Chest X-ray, AP view. Patient: 55 years old, sex F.
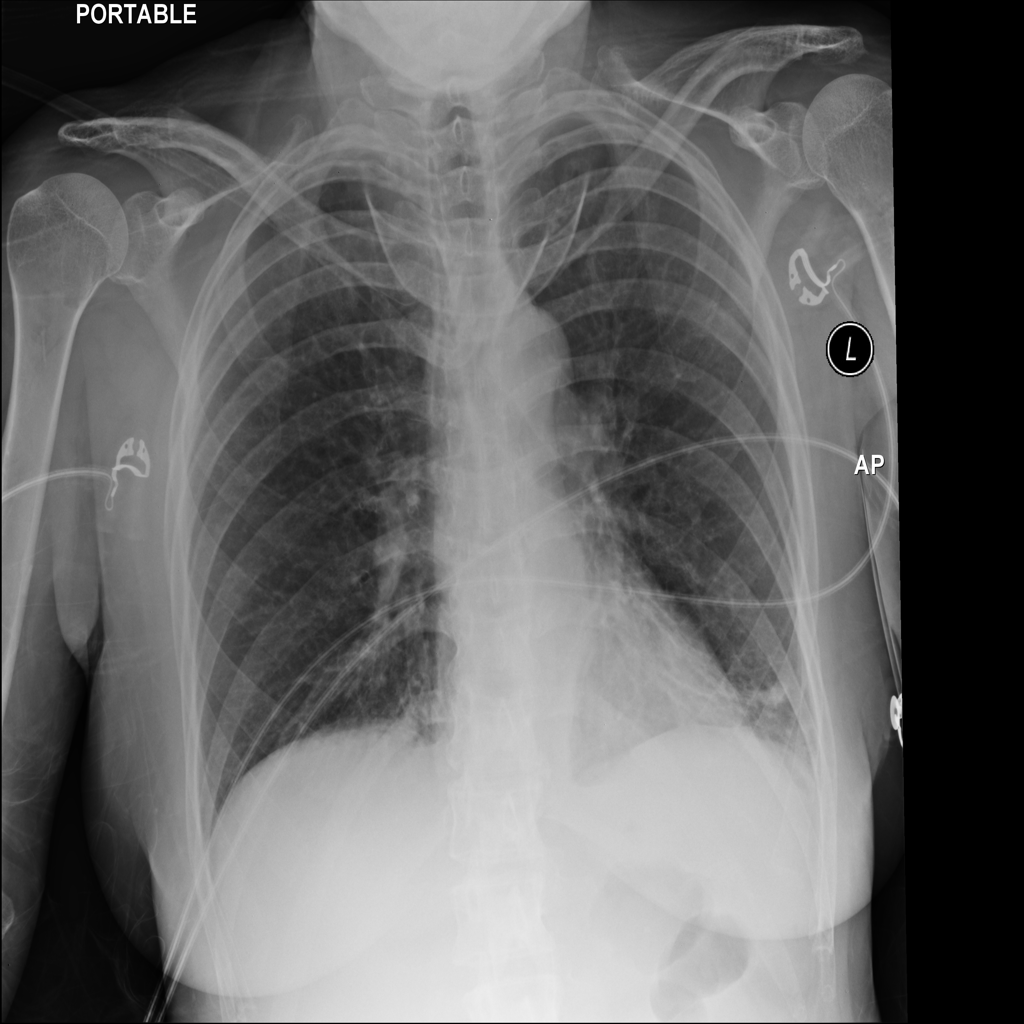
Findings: Atelectasis, Infiltration, Pneumonia